Field crop: maize
Growth stage: 2
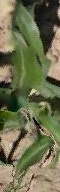
Species: maize